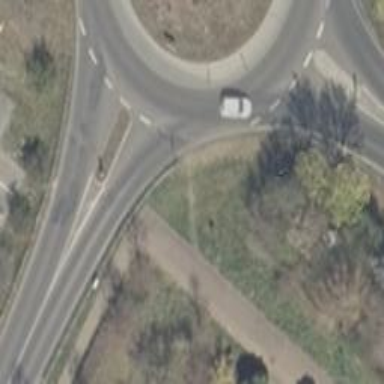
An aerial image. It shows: Road with "give way" sign.